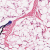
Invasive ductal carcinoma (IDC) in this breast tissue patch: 0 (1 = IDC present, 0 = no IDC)